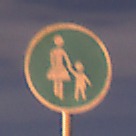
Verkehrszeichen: Gehweg
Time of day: Night
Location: Outdoor (Suburban)
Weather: PartlyCloudy
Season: NotSpecified
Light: Artificial